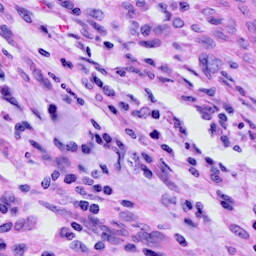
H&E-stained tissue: Cervix